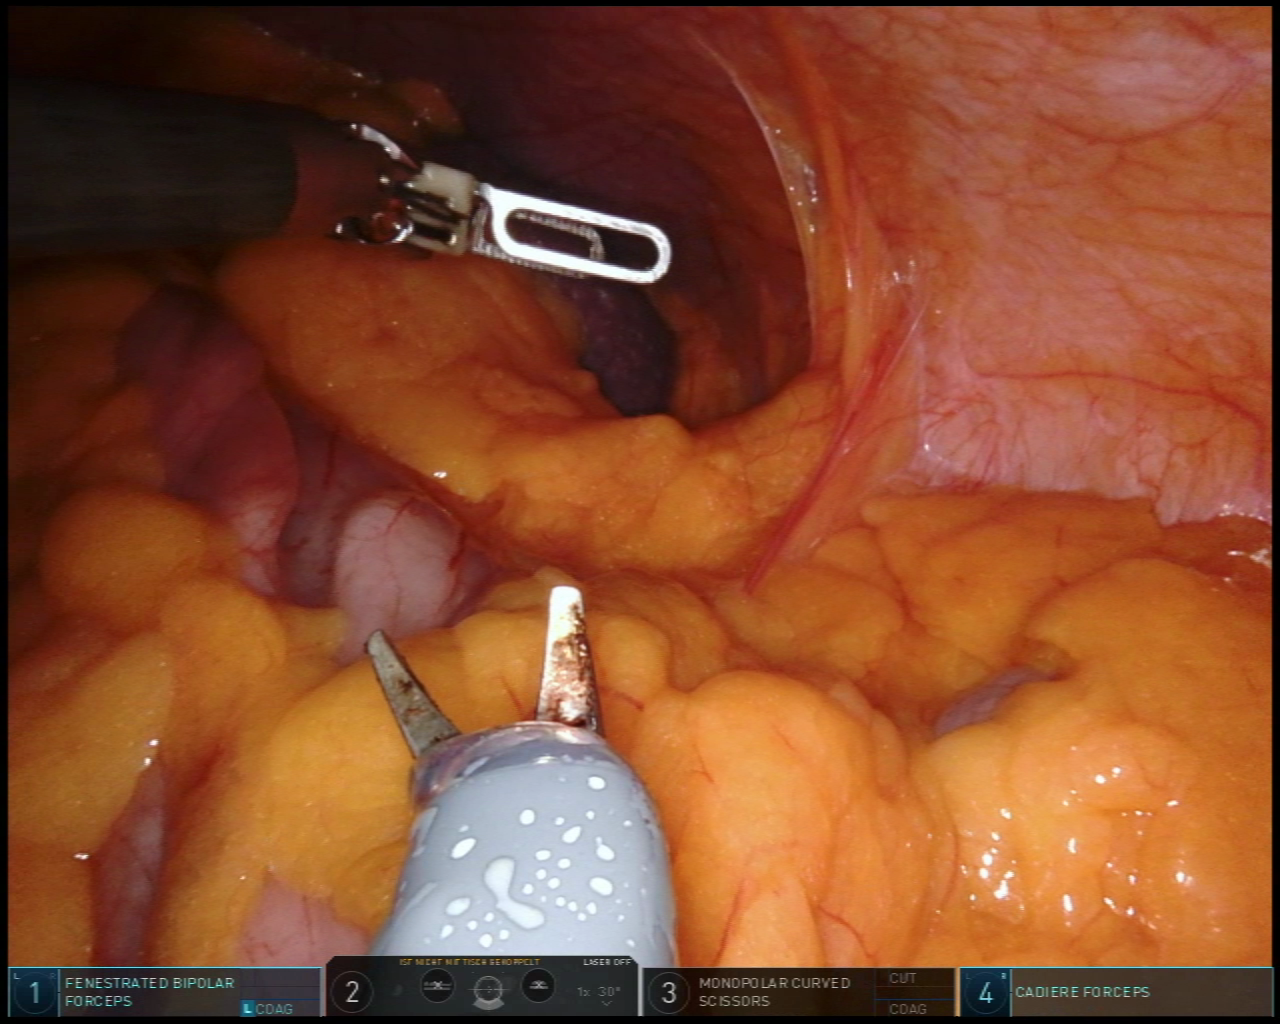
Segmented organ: spleen
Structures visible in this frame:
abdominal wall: yes
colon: yes
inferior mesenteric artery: no
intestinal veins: no
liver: no
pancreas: no
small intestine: no
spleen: yes
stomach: no
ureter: no
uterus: no
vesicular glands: no